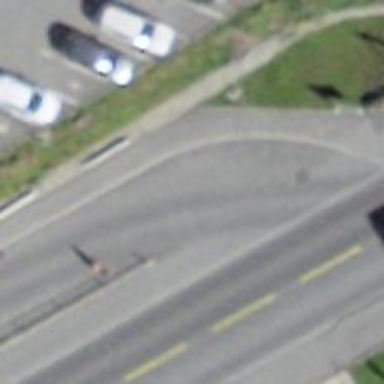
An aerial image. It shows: Asphalt road in residential area.